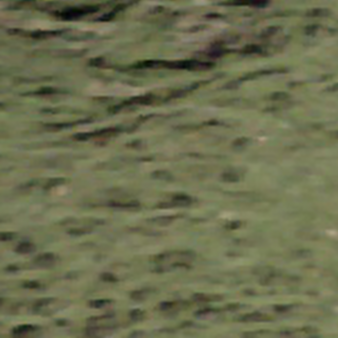
Label: other